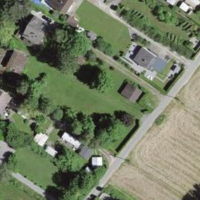
EUNIS habitat code: 55
Species observed at this site:
Allium ursinum